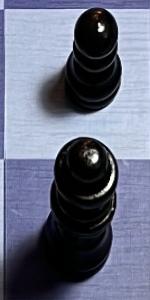
Label: Queen_Black